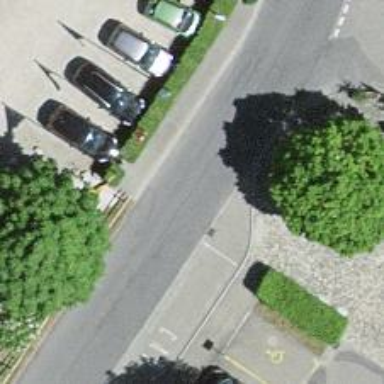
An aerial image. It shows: Kerb with raised edge.